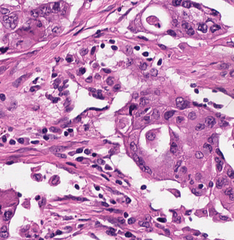
Tumor epithelial tissue: yes
Tumor-associated stroma tissue: yes
Normal tissue: no